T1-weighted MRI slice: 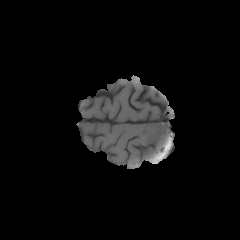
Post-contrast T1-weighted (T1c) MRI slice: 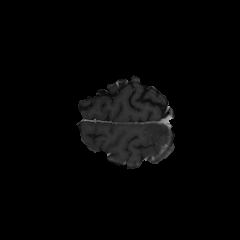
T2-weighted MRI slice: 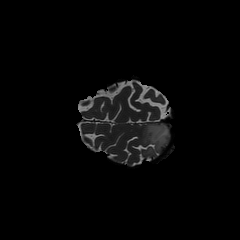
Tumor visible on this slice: yes